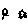
Label: hexagon